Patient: sex M, age 65
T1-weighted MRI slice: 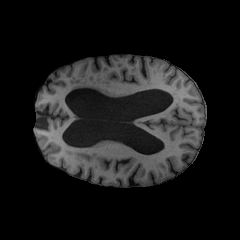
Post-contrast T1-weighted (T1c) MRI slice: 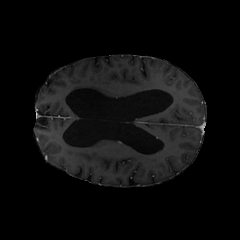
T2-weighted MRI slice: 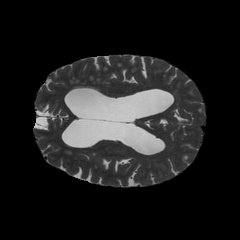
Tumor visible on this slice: no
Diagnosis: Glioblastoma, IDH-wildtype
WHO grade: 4